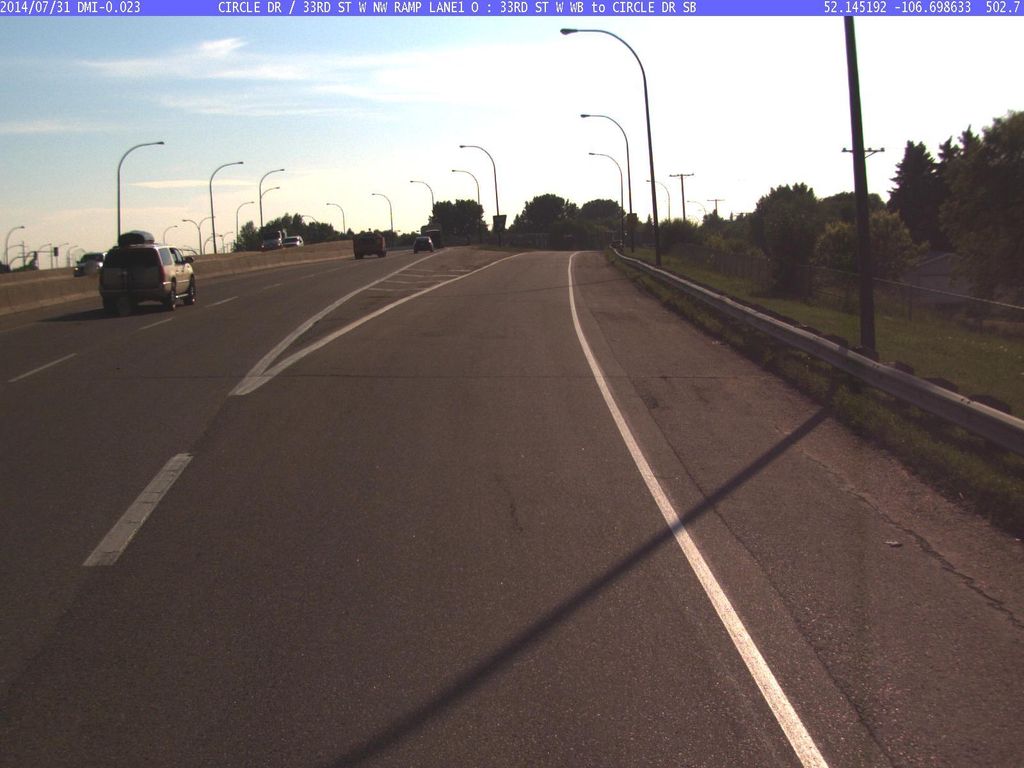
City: saskatoon